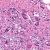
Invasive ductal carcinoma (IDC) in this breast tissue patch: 0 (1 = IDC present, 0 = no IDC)